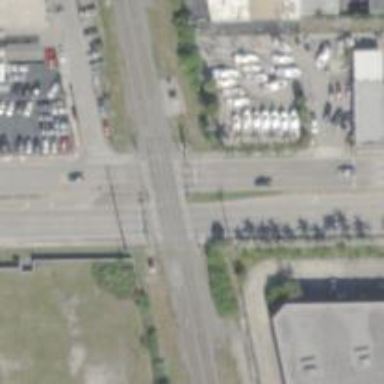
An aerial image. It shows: Crossing for the railway.